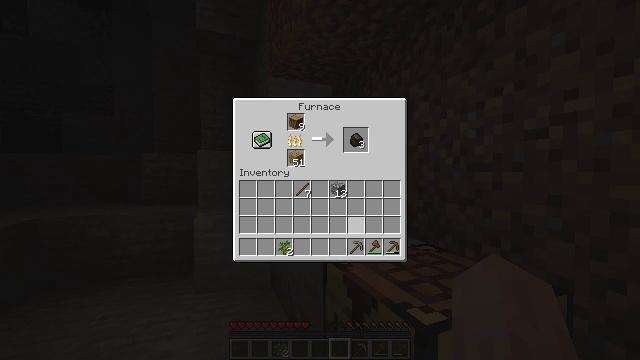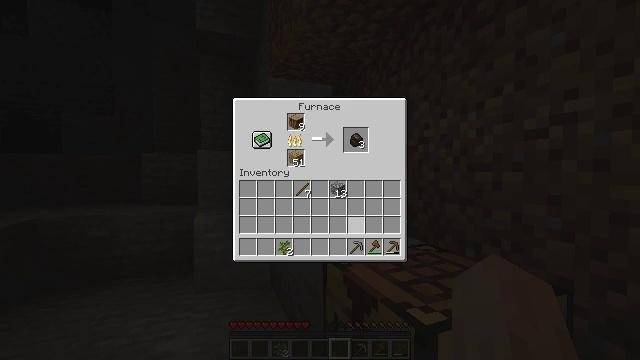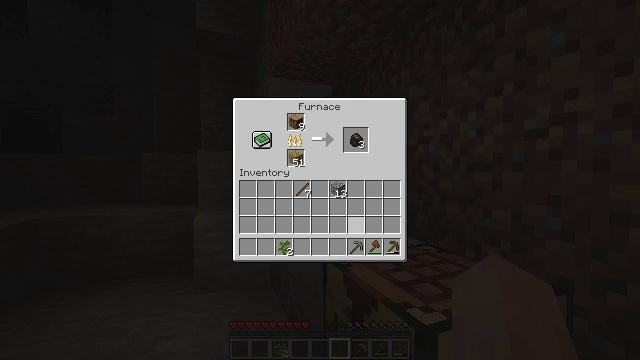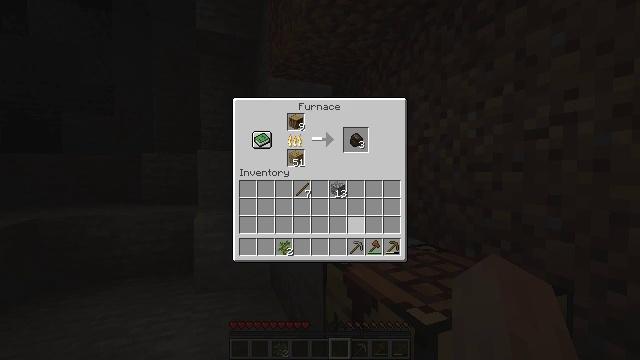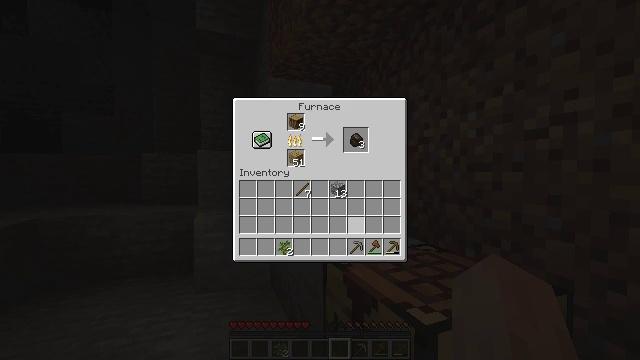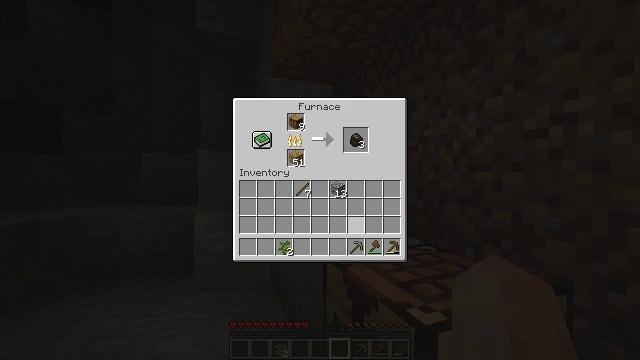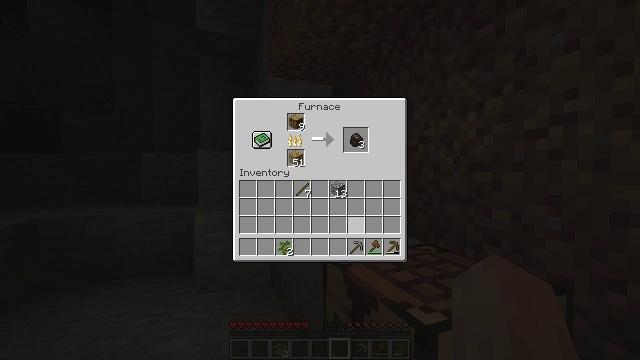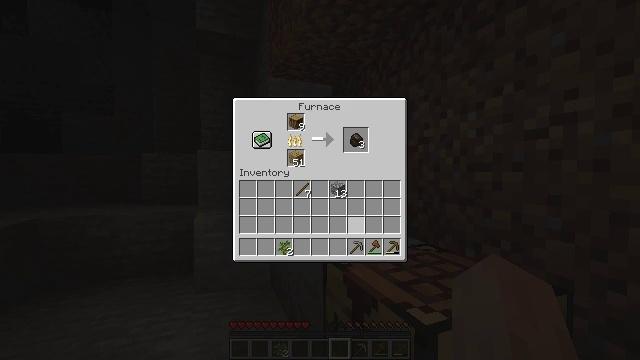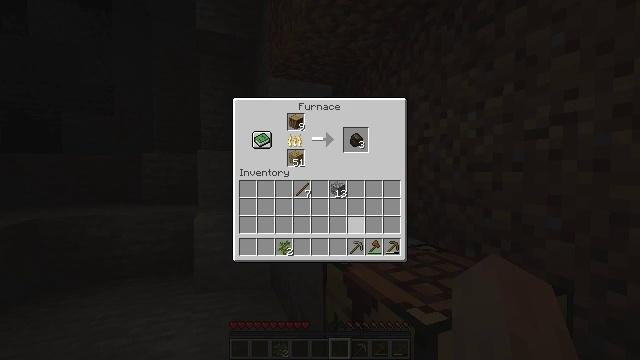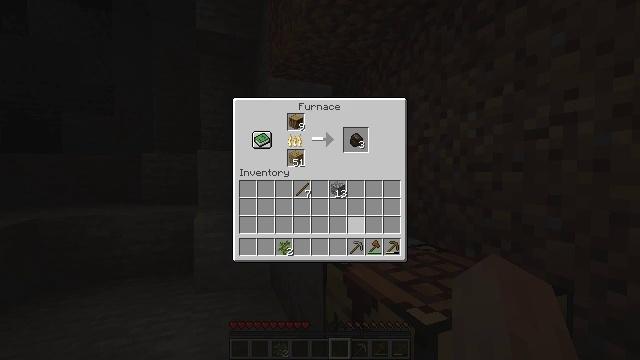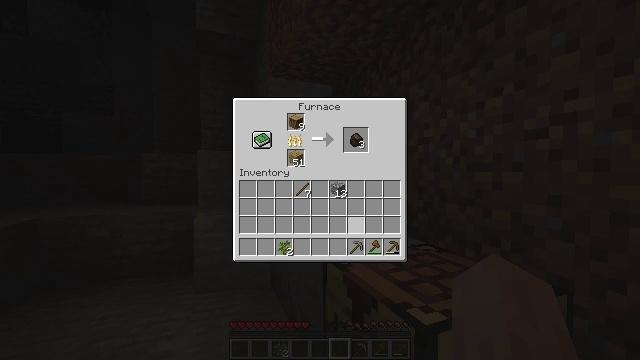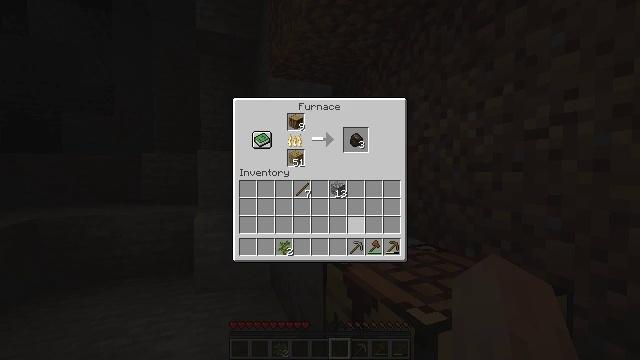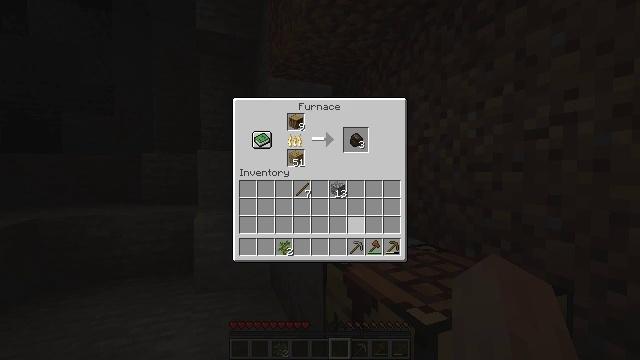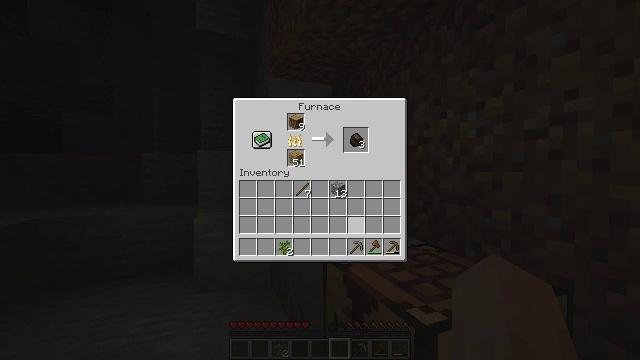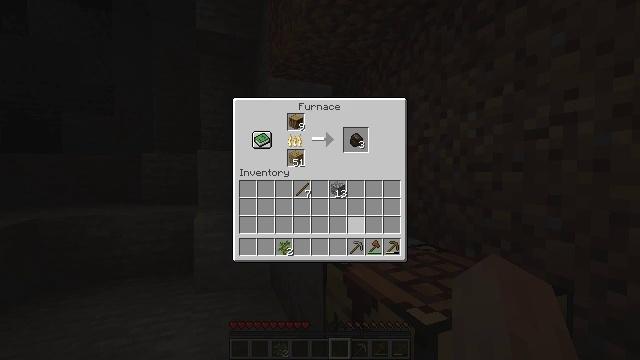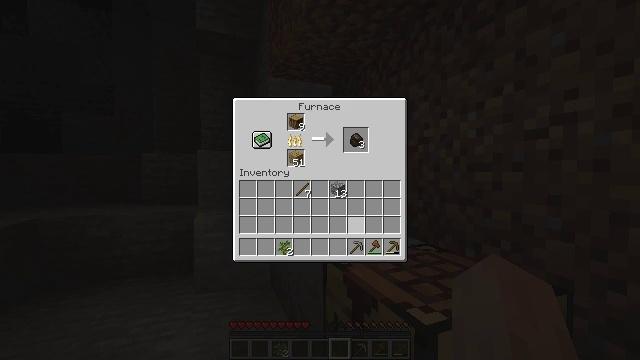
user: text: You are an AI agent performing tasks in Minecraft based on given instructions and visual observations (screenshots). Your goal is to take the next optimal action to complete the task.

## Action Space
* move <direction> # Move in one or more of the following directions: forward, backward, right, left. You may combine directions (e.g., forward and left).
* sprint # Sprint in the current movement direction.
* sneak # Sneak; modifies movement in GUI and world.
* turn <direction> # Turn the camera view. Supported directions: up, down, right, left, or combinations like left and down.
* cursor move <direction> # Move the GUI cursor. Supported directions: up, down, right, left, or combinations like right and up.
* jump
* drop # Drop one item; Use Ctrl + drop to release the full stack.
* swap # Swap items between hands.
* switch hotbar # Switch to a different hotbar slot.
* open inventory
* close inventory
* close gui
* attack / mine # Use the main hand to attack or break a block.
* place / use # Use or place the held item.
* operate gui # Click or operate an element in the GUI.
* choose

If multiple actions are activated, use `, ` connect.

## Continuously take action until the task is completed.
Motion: motion action
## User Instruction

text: Cook wood logs in the furnace to make charcoal.
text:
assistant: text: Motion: no_op
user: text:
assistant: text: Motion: no_op
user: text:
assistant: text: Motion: no_op
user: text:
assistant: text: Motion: no_op
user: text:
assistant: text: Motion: no_op
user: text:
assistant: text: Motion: no_op
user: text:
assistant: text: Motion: no_op
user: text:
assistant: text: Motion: no_op
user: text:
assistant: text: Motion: no_op
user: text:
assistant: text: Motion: no_op
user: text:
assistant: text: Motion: no_op
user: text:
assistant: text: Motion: no_op
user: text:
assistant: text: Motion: no_op
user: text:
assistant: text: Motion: no_op
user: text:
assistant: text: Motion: no_op
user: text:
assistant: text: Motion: no_op
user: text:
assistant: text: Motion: no_op
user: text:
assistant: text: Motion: no_op
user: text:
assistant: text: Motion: no_op
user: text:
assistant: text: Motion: no_op
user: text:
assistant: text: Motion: no_op
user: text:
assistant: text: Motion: no_op
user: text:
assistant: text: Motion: no_op
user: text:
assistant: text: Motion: no_op
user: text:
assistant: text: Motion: no_op
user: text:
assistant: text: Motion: no_op
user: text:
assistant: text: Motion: no_op
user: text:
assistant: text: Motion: no_op
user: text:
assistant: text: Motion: no_op
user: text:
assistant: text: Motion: no_op